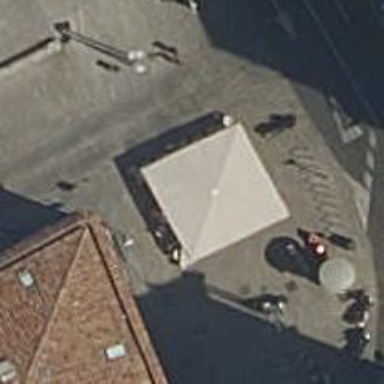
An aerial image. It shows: Outdoor seating area for leisure.